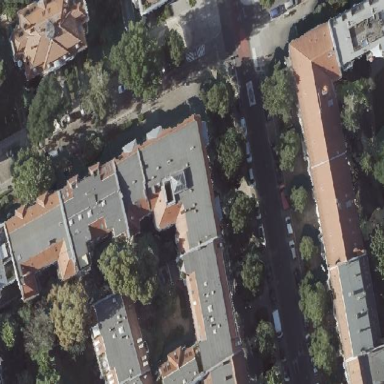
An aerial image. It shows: Unique apartment building with quadruple saltbox roof shape.